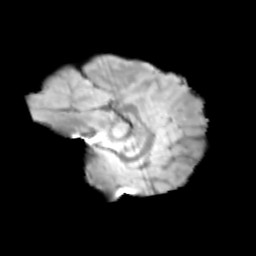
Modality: T2w
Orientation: sagittal
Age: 12
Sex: male
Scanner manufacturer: siemens
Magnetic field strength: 3 T
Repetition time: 3.8 s
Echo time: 0.07 s